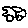
Label: car